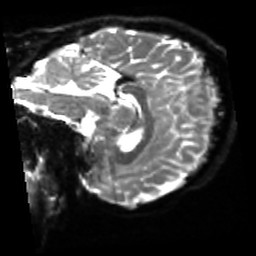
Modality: sbref
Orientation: sagittal
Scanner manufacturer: siemens
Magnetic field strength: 3 T
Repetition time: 4 s
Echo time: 0.0594 s